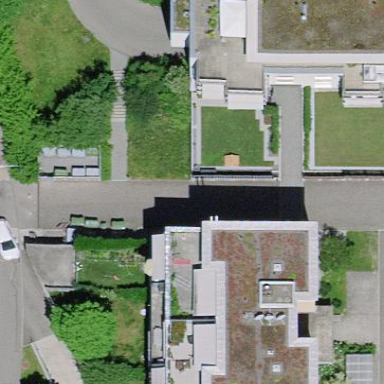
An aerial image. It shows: Flat-roofed residential building.